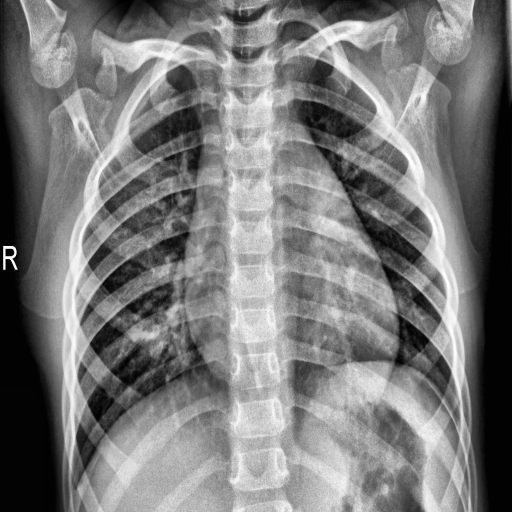
Finding: NORMAL